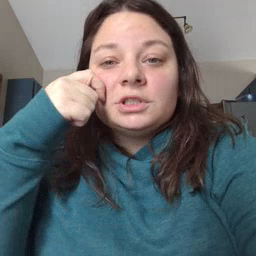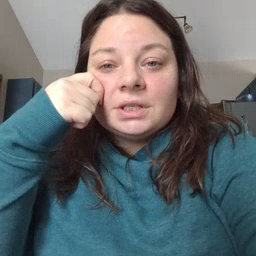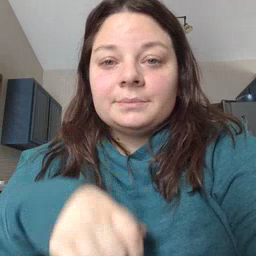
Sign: cheek